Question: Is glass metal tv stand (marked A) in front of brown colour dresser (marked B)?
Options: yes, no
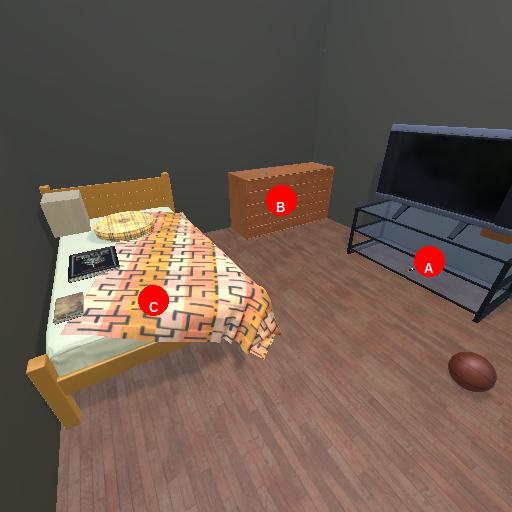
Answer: yes